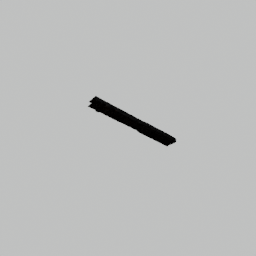
Label: architecture